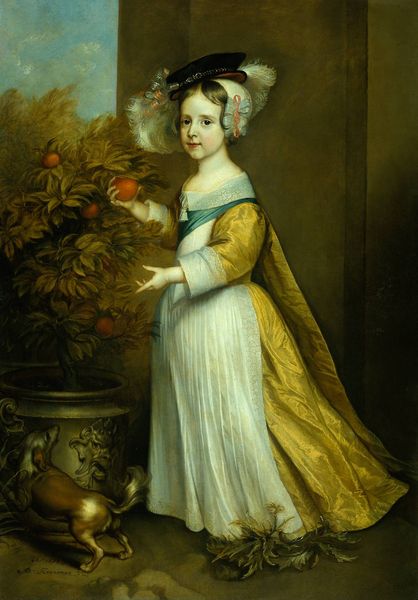
Titel: Prinz Wilhelm III (1650-1702), der Prinz von Oranien als Kind
Künstler: Adriaen Hanneman
Standort: Amsterdam
Institution: Rijksmuseum
Schlagwörter: baum, blau, blätter, feder, fuß, gemälde, hand, himmel, umhang, weiß, wolken, gelb, grün, mädchen, ausschnitt, blume, braun, fenster, frisur, geste, hut, kleid, mund, nase, orange, raum, stirn, säule, türkis, zimmer, dackel, hund, obst, rot, schleier, tier, wolke, haube, rock, schleife, mütze, wand, arme, augen, falten, federn, kleidung, kragen, stehen, bild, bildnis, portrait, porträt, öl, horizont, strauch, zweige, busch, boden, auge, gewand, gold, mantel, adel, kind, tochter, pflanze, pflanzen, augenbrauen, mittelscheitel, scheitel, frucht, früchte, vase, federhut, fell, schwanz, schärpe, adlig, apfel, aussicht, balkon, blumenkübel, blumentopf, bäumchen, gleb, goldfarben, herrschaft, hündchen, infant, infantin, kindheit, kopfbedeckung, kübel, lächeln, löwenzahn, mandarine, orangen, orangenbaum, orangenstrauch, ornage, pflanzgefäss, pflanzkübel, pflücken, prizessin, relief, schleppe, schürze, spanien, taille, terrasse, tomate, topf, welpe, äpfel, velasquez, manschette, distel, zitrusfrucht, biedermeier, pfirsich, klassik, unschuld, pflanzenkübel, klied, goldbrokat, orangenbäumchen